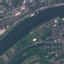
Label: River